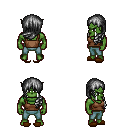
a pixel art fantasy rpg character, male body template, orc, green skin, brown pirate shirt, teal pants, gray left-swept hairstyle, brown slippers, four views (front, back, left, right), 2x2 character sprite sheet, small pixel art, hard edges, no anti-aliasing